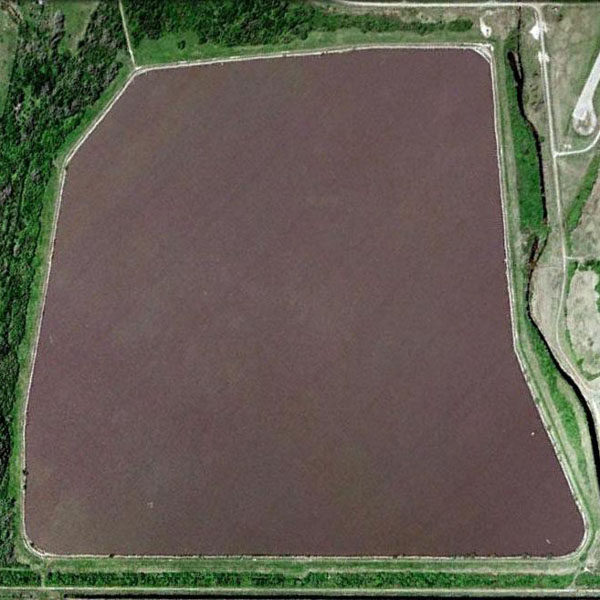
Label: Pond